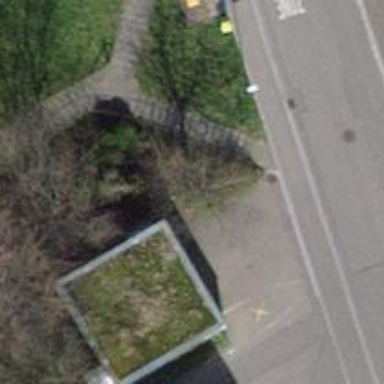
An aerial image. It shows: Set of steps on the road.